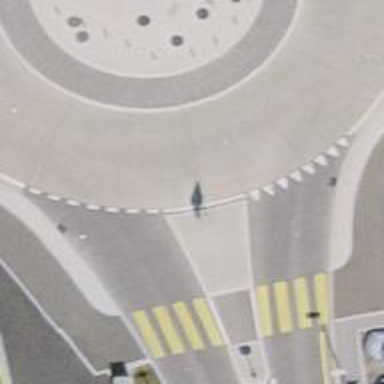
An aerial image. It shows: Road with "give way" sign.